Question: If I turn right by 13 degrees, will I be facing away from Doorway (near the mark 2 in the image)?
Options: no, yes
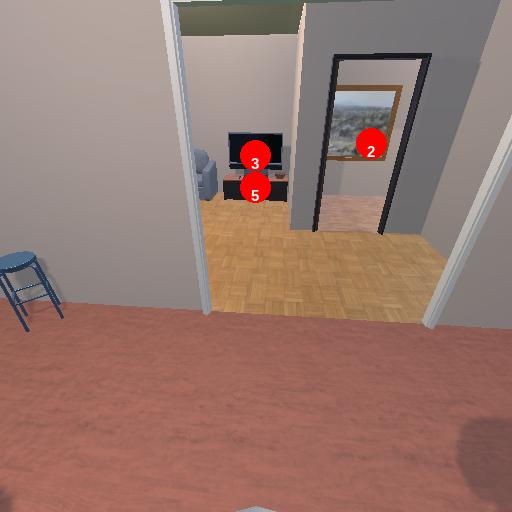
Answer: no